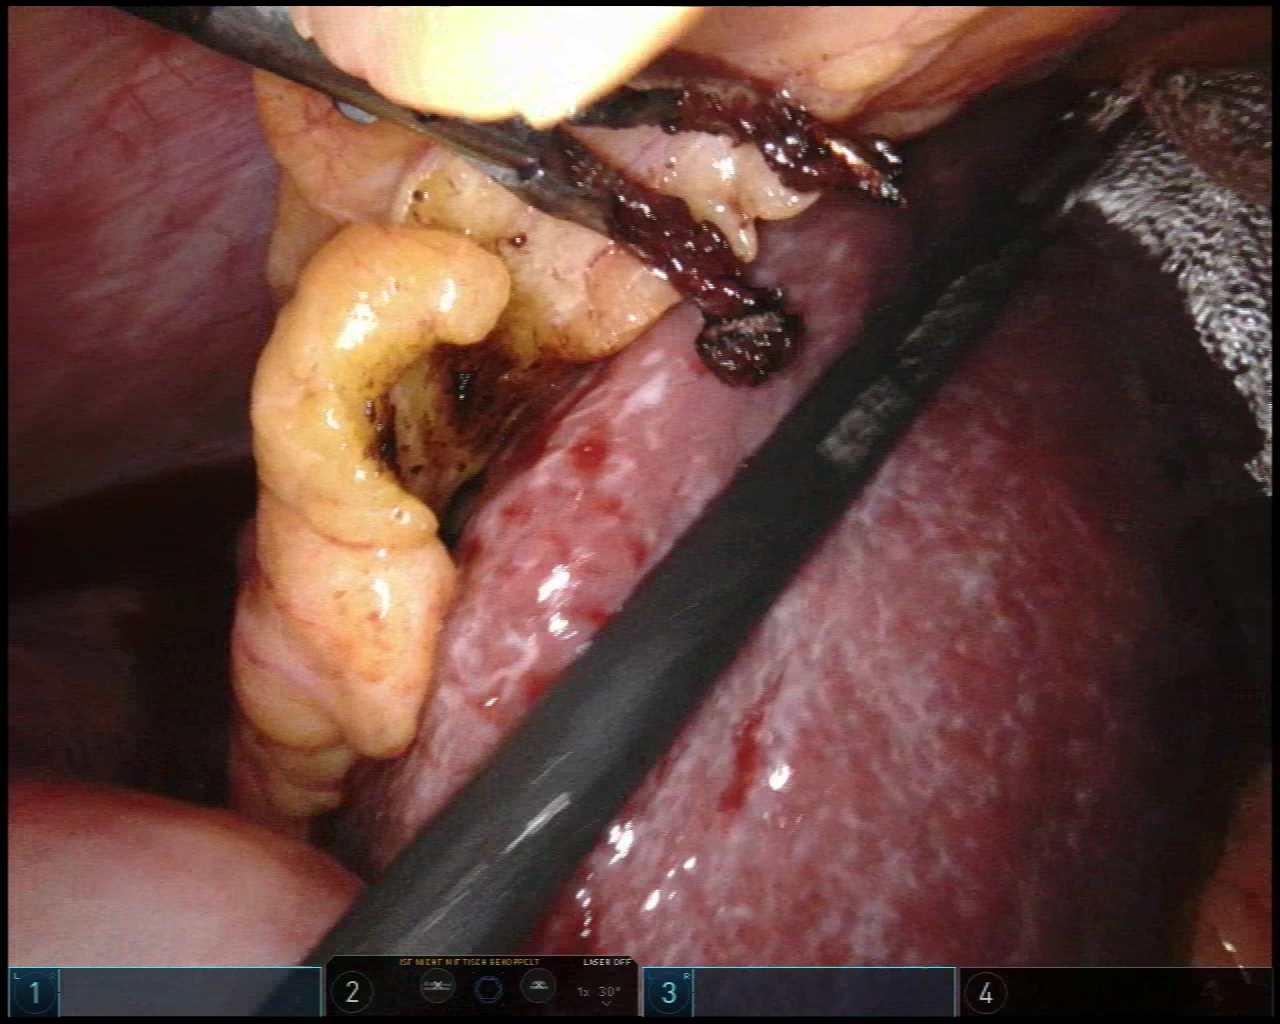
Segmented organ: liver
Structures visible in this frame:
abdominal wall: yes
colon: yes
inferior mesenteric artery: no
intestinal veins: no
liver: yes
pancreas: no
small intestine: no
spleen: no
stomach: no
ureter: no
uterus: no
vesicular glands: no